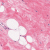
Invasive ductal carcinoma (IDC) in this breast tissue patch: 0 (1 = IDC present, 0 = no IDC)